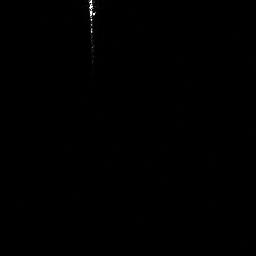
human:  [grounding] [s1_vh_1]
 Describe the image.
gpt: In the satellite image, there is  <ref>1 small ship </ref> <box>[[32, 0, 36, 13, 0]]</box> located at top.